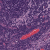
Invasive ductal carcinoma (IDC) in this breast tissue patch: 0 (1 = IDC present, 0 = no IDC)